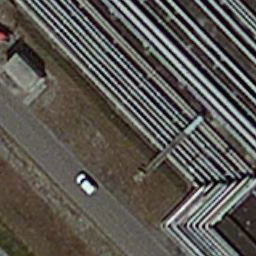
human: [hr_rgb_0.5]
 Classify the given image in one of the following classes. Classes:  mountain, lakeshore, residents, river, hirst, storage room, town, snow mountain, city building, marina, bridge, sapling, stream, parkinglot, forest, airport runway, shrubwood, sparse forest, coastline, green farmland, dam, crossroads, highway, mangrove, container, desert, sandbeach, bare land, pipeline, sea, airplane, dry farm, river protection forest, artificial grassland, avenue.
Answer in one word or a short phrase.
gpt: pipeline